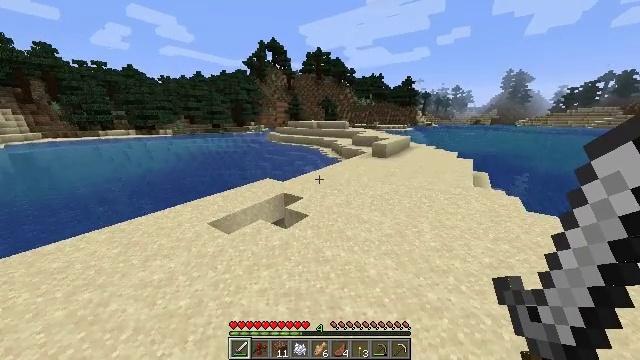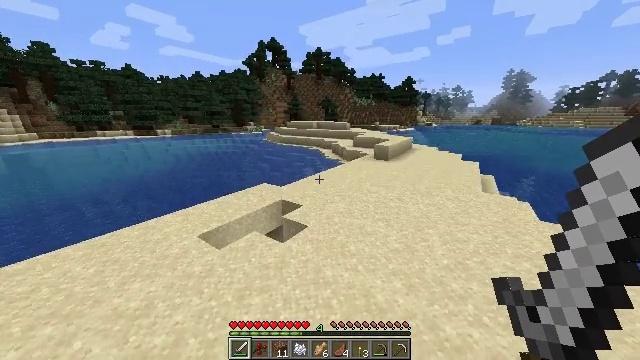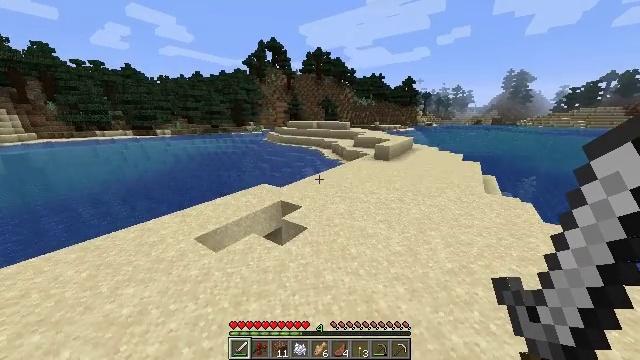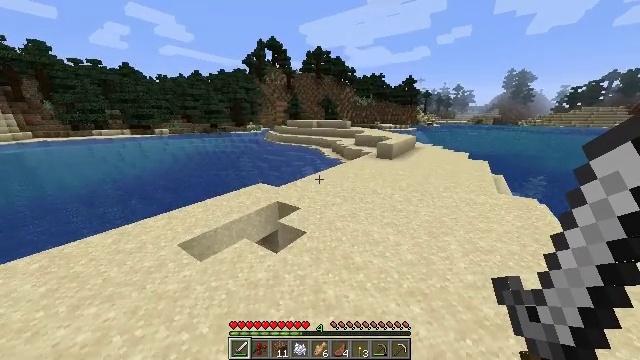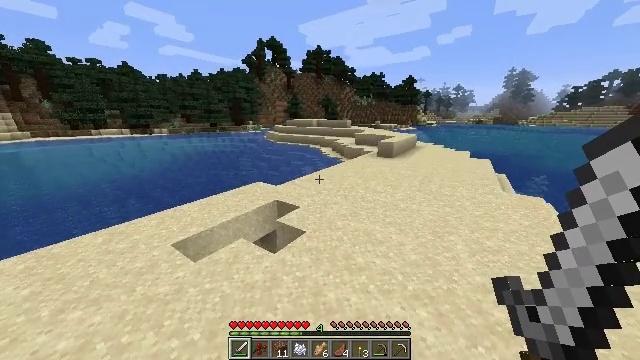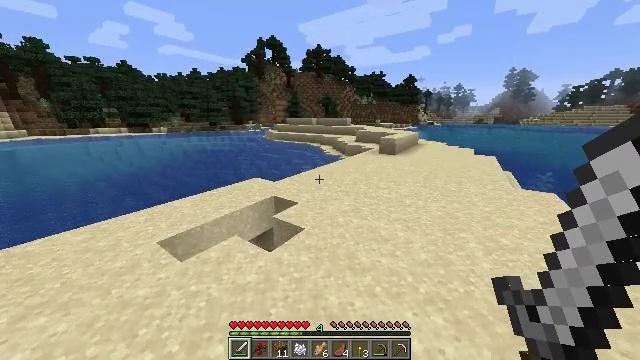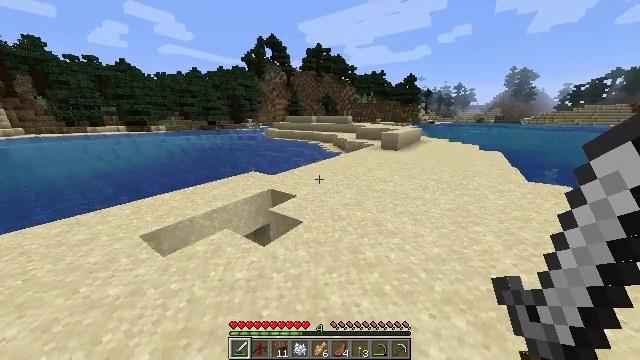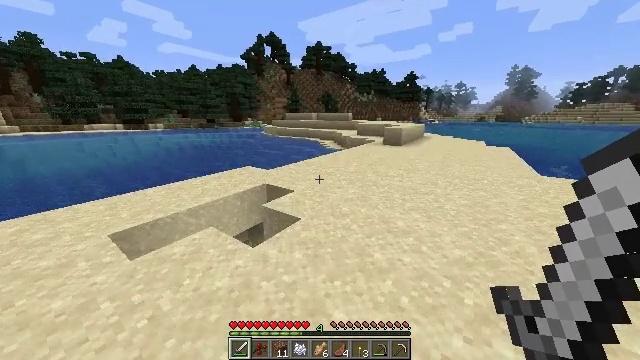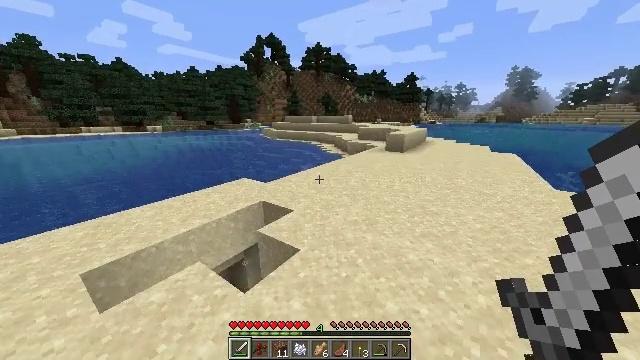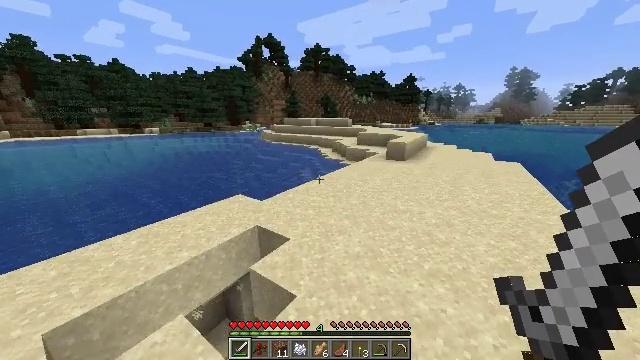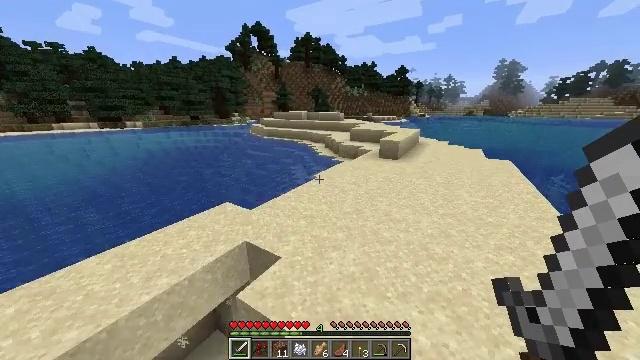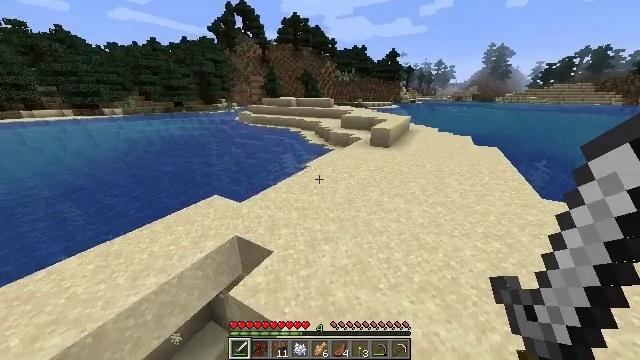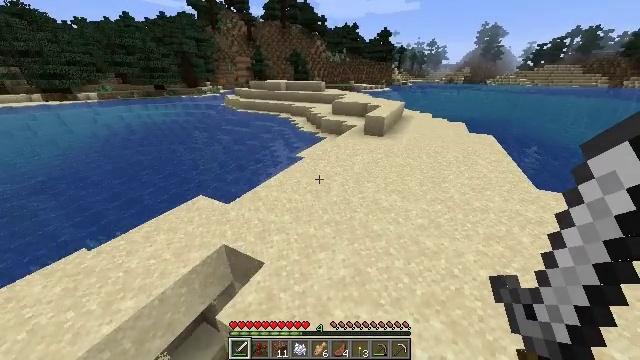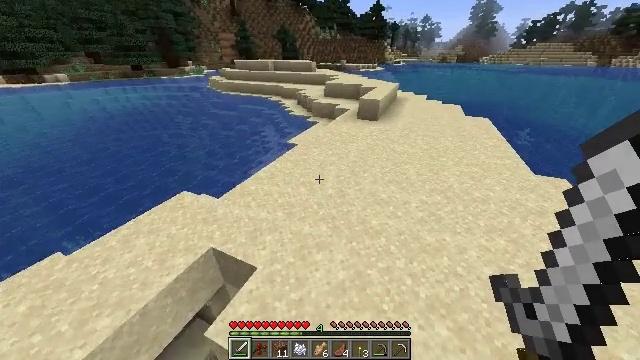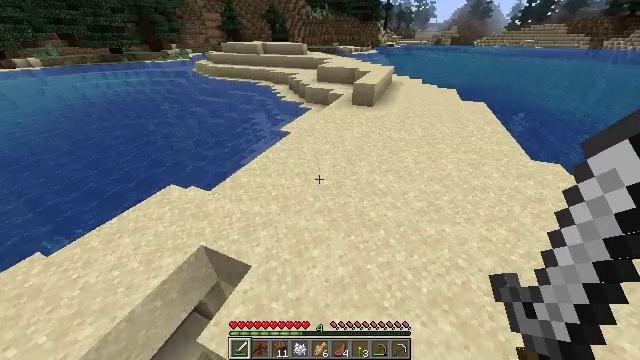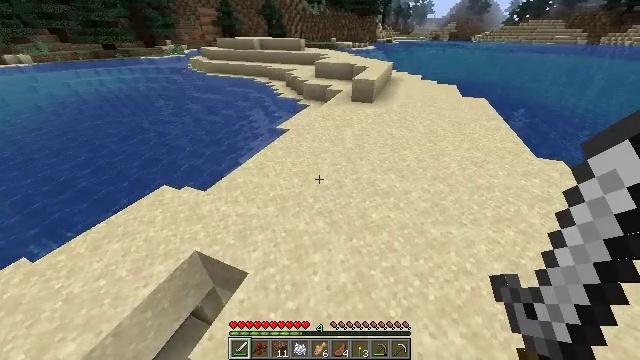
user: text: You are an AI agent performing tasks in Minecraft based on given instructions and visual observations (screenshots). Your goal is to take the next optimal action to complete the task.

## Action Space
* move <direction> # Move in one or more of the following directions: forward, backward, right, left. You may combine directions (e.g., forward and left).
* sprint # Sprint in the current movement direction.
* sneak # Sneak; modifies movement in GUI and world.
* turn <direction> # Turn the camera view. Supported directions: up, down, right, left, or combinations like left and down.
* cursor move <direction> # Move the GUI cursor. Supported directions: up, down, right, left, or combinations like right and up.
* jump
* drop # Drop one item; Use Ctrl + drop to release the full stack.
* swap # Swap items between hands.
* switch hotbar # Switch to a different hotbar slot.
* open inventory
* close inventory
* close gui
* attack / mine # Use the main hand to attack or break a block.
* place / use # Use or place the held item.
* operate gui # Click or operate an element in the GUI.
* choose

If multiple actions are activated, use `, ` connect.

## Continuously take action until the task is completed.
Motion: motion action
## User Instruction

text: Kill mobs in water.
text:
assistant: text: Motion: move forward, jump
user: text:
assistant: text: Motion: move forward, jump
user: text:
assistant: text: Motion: move forward, jump
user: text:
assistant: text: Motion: move forward, jump
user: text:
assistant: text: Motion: move forward, jump
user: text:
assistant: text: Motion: move forward, jump
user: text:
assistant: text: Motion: move forward, jump
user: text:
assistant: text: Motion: move forward, jump
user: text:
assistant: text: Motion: move forward, jump
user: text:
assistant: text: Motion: move forward, turn right and down, jump
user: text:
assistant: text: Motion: move forward, turn right and down, jump
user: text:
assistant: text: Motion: move forward, turn right and down, jump
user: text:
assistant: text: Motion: move forward, turn right and down, jump
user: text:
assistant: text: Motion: move forward, turn right and down, jump
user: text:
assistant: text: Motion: move forward, jump
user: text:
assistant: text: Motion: move forward, jump
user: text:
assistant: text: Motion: move forward, turn right, jump
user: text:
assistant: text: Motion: move forward, turn right and up, jump
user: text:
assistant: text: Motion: move forward, turn right and up, jump
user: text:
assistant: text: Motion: move forward, turn right and up, jump
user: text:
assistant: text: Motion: move forward, turn up, jump
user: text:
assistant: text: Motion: move forward, jump
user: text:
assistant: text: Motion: move forward, jump
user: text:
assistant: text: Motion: move forward, jump
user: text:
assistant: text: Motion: move forward, jump
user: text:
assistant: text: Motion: move forward, jump
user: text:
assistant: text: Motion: move forward, jump
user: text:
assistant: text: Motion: move forward, jump
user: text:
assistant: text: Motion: move forward
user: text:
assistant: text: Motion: move forward